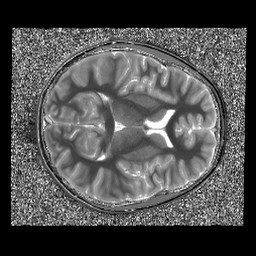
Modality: T1map
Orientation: axial
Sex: female
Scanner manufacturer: siemens
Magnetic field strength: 3 T
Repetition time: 5 s
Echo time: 0.00355 s